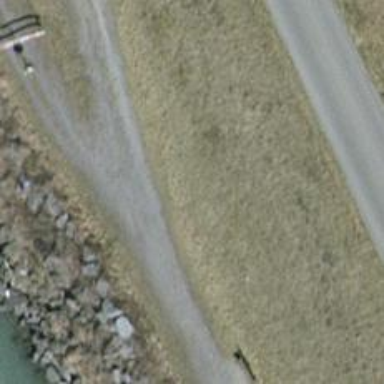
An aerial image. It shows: Bench for seating.